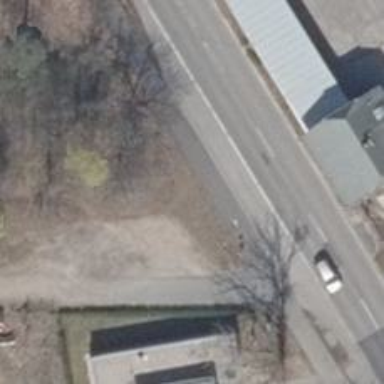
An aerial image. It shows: Emergency access point on the road.